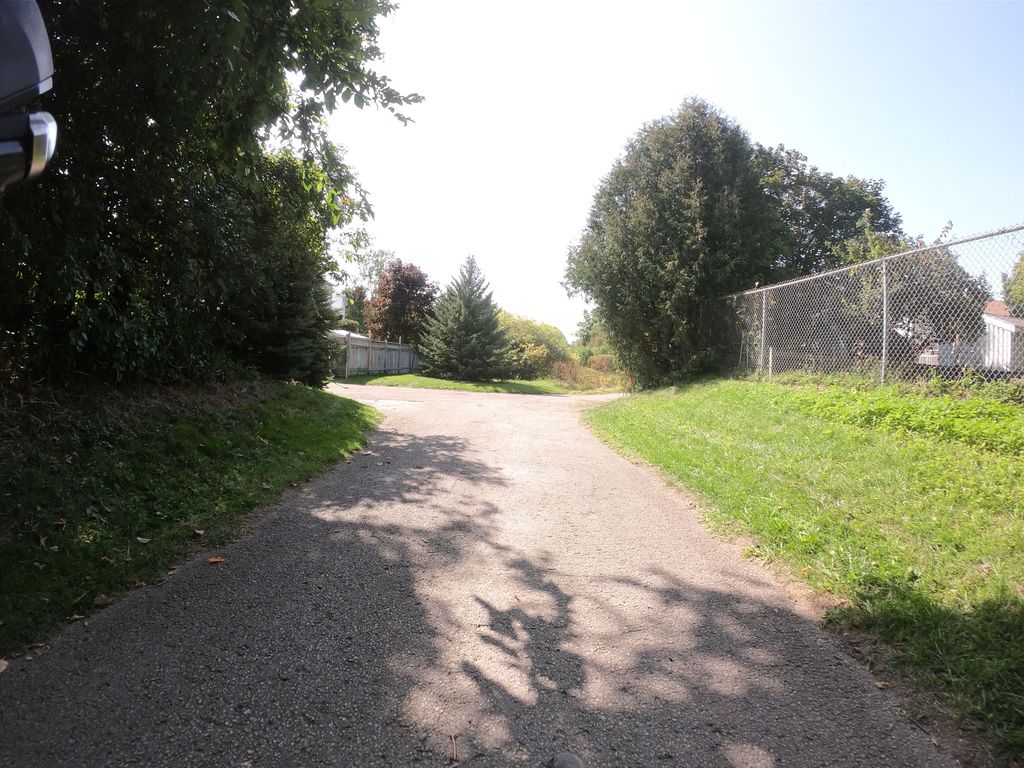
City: kitchener-waterloo